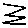
Label: zigzag